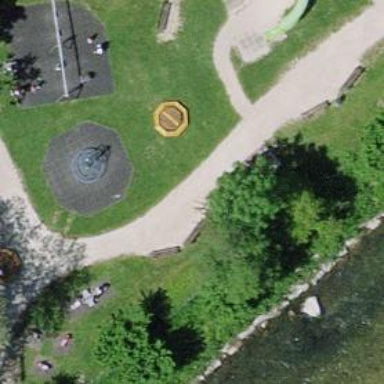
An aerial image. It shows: Playground area for leisure activities on the land.